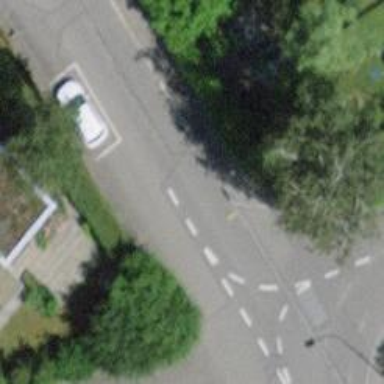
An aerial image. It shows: Public transport stop position.